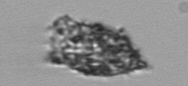
Label: Tintinnopsis